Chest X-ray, AP view. Patient: 58 years old, sex M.
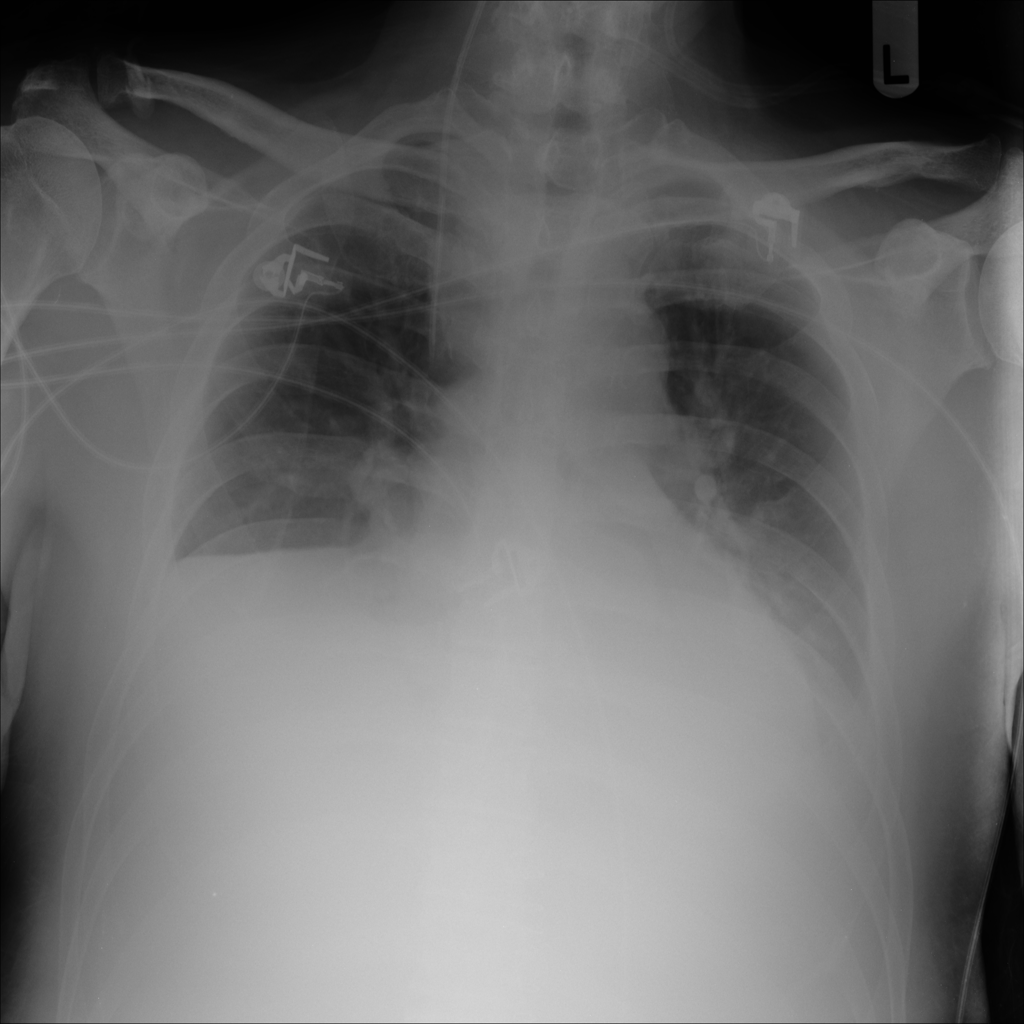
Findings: Effusion